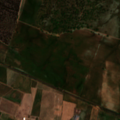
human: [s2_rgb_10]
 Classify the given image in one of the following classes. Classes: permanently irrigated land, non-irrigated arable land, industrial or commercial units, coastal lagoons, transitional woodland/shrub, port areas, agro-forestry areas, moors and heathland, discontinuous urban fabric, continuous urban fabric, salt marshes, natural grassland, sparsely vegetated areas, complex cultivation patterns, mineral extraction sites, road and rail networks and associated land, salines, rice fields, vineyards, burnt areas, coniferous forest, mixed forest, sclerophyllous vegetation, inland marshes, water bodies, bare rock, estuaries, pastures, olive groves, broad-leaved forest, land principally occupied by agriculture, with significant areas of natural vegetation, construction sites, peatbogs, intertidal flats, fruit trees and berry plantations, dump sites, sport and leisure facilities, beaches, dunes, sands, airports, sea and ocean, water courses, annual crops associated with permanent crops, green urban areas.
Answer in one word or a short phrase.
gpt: continuous urban fabric